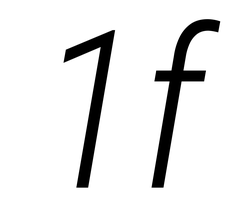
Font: Roboto-Italic_Condensed_Light_Italic